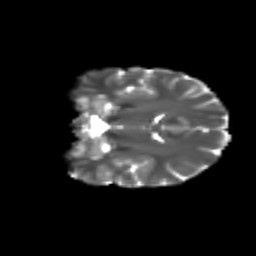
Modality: T2w
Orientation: coronal
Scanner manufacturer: siemens
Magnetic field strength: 3 T
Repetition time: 9.2 s
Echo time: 0.084 s